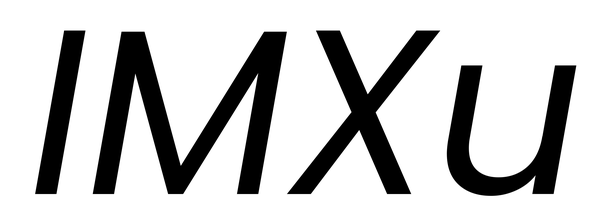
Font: Poppins-Italic